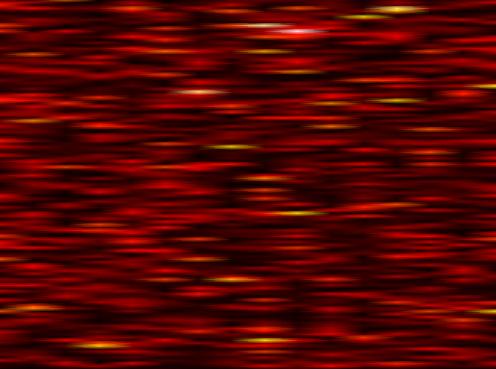
Label: FOFDM